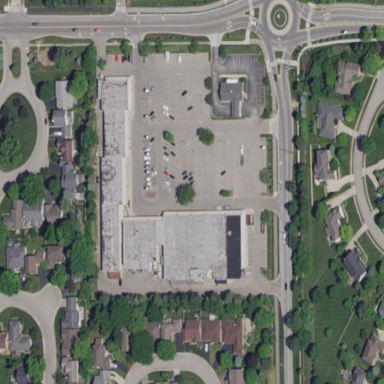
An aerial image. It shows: Paved parking area.